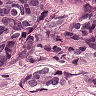
Metastatic tissue present: yes